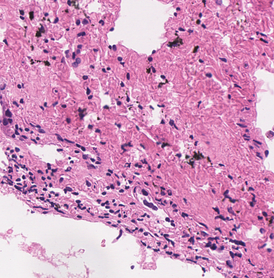
Tumor epithelial tissue: no
Tumor-associated stroma tissue: yes
Normal tissue: no